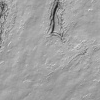
Atmospheric dust classification: not_dusty